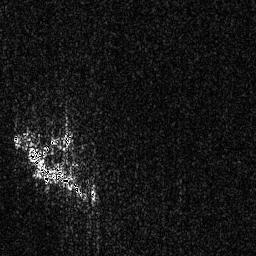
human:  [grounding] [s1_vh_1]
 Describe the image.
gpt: In the satellite image, there is  <ref>1 medium ship </ref> <box>[[12, 64, 29, 71, 0]]</box> located at left.